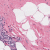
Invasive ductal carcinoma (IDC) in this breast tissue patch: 0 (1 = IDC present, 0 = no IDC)